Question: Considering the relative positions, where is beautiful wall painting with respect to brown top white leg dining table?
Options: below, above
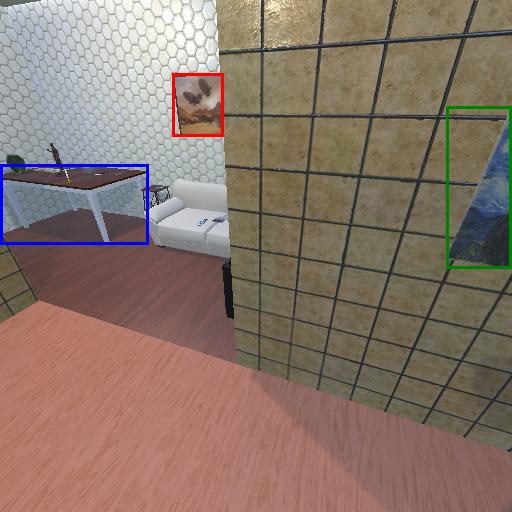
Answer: below